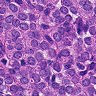
Metastatic tissue present: yes